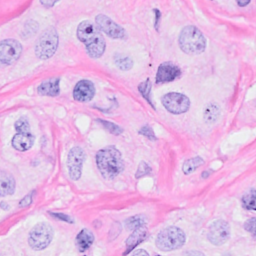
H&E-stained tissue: Breast